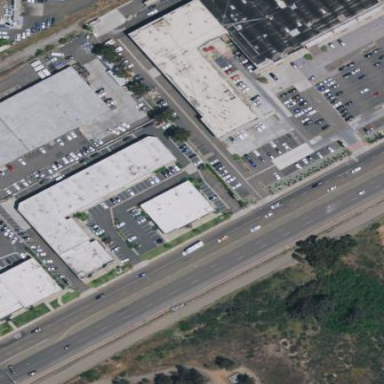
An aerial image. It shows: Commercial building.